Question: I've done the nearest neighbour program in matlab for 547 points and I result with a cell array of size <547x1 cell> here are the data:
Cell array =
'''
[1x4 double]
[1x6 double]
[1x6 double]
[1x6 double]
[1x6 double]
[1x6 double]
[1x6 double]
[1x6 double]
[1x6 double]
[1x6 double]
[1x6 double]
[1x6 double]
[1x5 double]
[1x6 double]
[1x7 double]
[1x6 double]
[1x6 double]
[1x6 double]
[1x6 double]
[1x6 double]
[1x6 double]
[1x6 double]
[1x6 double]
[1x6 double]
[1x6 double]
[1x6 double]
[1x3 double]
[1x7 double]
[1x6 double]
[1x6 double]
[1x6 double]
[1x6 double]
[1x6 double]
[1x6 double]
[1x6 double]
[1x6 double]
[1x6 double]
[1x6 double]
[1x6 double]
[1x6 double]
[1x6 double]
[1x6 double]
[1x6 double]
[1x7 double]
[1x6 double]
[1x6 double]
[1x6 double]
[1x6 double]
[1x6 double]
[1x6 double]
[1x6 double]
[1x6 double]
[1x6 double]
[1x4 double]
[1x7 double]
[1x6 double]
[1x6 double]
[1x6 double]
[1x6 double]
[1x6 double]
[1x6 double]
[1x6 double]
[1x6 double]
[1x6 double]
[1x6 double]
[1x6 double]
[1x6 double]
[1x6 double]
[1x6 double]
[1x6 double]
[1x6 double]
[1x6 double]
[1x6 double]
[1x6 double]
[1x6 double]
[1x6 double]
[1x6 double]
[1x4 double]
[1x6 double]
[1x6 double]
[1x6 double]
[1x6 double]
[1x6 double]
[1x6 double]
[1x6 double]
[1x6 double]
[1x6 double]
[1x6 double]
[1x6 double]
[1x6 double]
[1x6 double]
[1x6 double]
[1x6 double]
[1x6 double]
[1x5 double]
[1x6 double]
[1x6 double]
[1x6 double]
[1x6 double]
[1x6 double]
[1x6 double]
[1x5 double]
[1x3 double]
[1x6 double]
[1x6 double]
[1x6 double]
[1x6 double]
[1x6 double]
[1x6 double]
[1x6 double]
[1x6 double]
[1x6 double]
[1x6 double]
[1x6 double]
[1x6 double]
[1x6 double]
[1x6 double]
[1x6 double]
[1x6 double]
[1x6 double]
[1x6 double]
[1x6 double]
[1x6 double]
[1x6 double]
[1x6 double]
[1x6 double]
[1x6 double]
[1x6 double]
[1x6 double]
[1x6 double]
[1x6 double]
[1x6 double]
[1x6 double]
[1x6 double]
[1x6 double]
[1x6 double]
[1x6 double]
[1x6 double]
[1x6 double]
[1x6 double]
[1x6 double]
[1x6 double]
[1x6 double]
[1x7 double]
[1x5 double]
[1x6 double]
[1x6 double]
[1x8 double]
[1x6 double]
[1x6 double]
[1x6 double]
[1x6 double]
[1x6 double]
[1x6 double]
[1x6 double]
[1x6 double]
[1x6 double]
[1x6 double]
[1x6 double]
[1x6 double]
[1x6 double]
[1x6 double]
[1x6 double]
[1x6 double]
[1x6 double]
[1x5 double]
[1x7 double]
[1x4 double]
[1x4 double]
[1x6 double]
[1x6 double]
[1x6 double]
[1x6 double]
[1x6 double]
[1x6 double]
[1x6 double]
[1x6 double]
[1x6 double]
[1x6 double]
[1x6 double]
[1x6 double]
[1x6 double]
[1x6 double]
[1x6 double]
[1x6 double]
[1x7 double]
[1x5 double]
[1x5 double]
[1x6 double]
[1x4 double]
[1x6 double]
[1x6 double]
[1x6 double]
[1x6 double]
[1x6 double]
[1x6 double]
[1x6 double]
[1x6 double]
[1x6 double]
[1x6 double]
[1x6 double]
[1x6 double]
[1x6 double]
[1x6 double]
[1x6 double]
[1x5 double]
[1x7 double]
[1x7 double]
[1x6 double]
[1x6 double]
[1x6 double]
[1x6 double]
[1x6 double]
[1x6 double]
[1x6 double]
[1x6 double]
[1x6 double]
[1x6 double]
[1x6 double]
[1x6 double]
[1x6 double]
[1x6 double]
[1x6 double]
[1x6 double]
[1x5 double]
[1x4 double]
[1x6 double]
[1x6 double]
[1x6 double]
[1x6 double]
[1x6 double]
[1x6 double]
[1x6 double]
[1x6 double]
[1x6 double]
[1x6 double]
[1x6 double]
[1x6 double]
[1x6 double]
[1x6 double]
[1x6 double]
[1x4 double]
[1x7 double]
[1x6 double]
[1x6 double]
[1x6 double]
[1x6 double]
[1x6 double]
[1x6 double]
[1x6 double]
[1x6 double]
[1x6 double]
[1x6 double]
[1x6 double]
[1x6 double]
[1x6 double]
[1x6 double]
[1x8 double]
[1x4 double]
[1x6 double]
[1x6 double]
[1x6 double]
[1x6 double]
[1x6 double]
[1x6 double]
[1x6 double]
[1x5 double]
[1x6 double]
[1x6 double]
[1x7 double]
[1x6 double]
[1x6 double]
[1x4 double]
[1x6 double]
[1x4 double]
[1x6 double]
[1x4 double]
[1x8 double]
[1x6 double]
[1x4 double]
[1x6 double]
[1x4 double]
[1x9 double]
[1x3 double]
[1x6 double]
[1x4 double]
[1x4 double]
[1x5 double]
[1x6 double]
[1x6 double]
[1x6 double]
[1x6 double]
[1x6 double]
[1x6 double]
[1x6 double]
[1x6 double]
[1x6 double]
[1x6 double]
[1x6 double]
[1x6 double]
[1x6 double]
[1x5 double]
[1x6 double]
[1x7 double]
[1x6 double]
[1x6 double]
[1x6 double]
[1x6 double]
[1x6 double]
[1x6 double]
[1x6 double]
[1x6 double]
[1x5 double]
[1x4 double]
[1x6 double]
[1x6 double]
[1x6 double]
[1x6 double]
[1x6 double]
[1x6 double]
[1x6 double]
[1x6 double]
[1x6 double]
[1x6 double]
[1x6 double]
[1x6 double]
[1x6 double]
[1x6 double]
[1x6 double]
[1x6 double]
[1x6 double]
[1x6 double]
[1x6 double]
[1x6 double]
[1x6 double]
[1x6 double]
[1x6 double]
[1x5 double]
[1x9 double]
[1x7 double]
[1x6 double]
[1x6 double]
[1x6 double]
[1x6 double]
[1x6 double]
[1x6 double]
[1x6 double]
[1x6 double]
[1x6 double]
[1x5 double]
[1x6 double]
[1x6 double]
[1x6 double]
[1x6 double]
[1x6 double]
[1x6 double]
[1x6 double]
[1x6 double]
[1x6 double]
[1x6 double]
[1x6 double]
[1x4 double]
[1x5 double]
[1x6 double]
[1x6 double]
[1x6 double]
[1x6 double]
[1x6 double]
[1x6 double]
[1x6 double]
[1x6 double]
[1x6 double]
[1x5 double]
[1x6 double]
[1x6 double]
[1x7 double]
[1x5 double]
[1x6 double]
[1x6 double]
[1x6 double]
[1x6 double]
[1x6 double]
[1x6 double]
[1x6 double]
[1x9 double]
[1x4 double]
[1x5 double]
[1x6 double]
[1x6 double]
[1x6 double]
[1x6 double]
[1x6 double]
[1x6 double]
[1x6 double]
[1x6 double]
[1x6 double]
[1x6 double]
[1x6 double]
[1x6 double]
[1x7 double]
[1x6 double]
[1x6 double]
[1x6 double]
[1x6 double]
[1x6 double]
[1x5 double]
[1x4 double]
[1x6 double]
[1x6 double]
[1x6 double]
[1x6 double]
[1x6 double]
[1x6 double]
[1x6 double]
[1x6 double]
[1x6 double]
[1x6 double]
[1x6 double]
[1x6 double]
[1x6 double]
[1x6 double]
[1x6 double]
[1x6 double]
[1x6 double]
[1x6 double]
[1x6 double]
[1x6 double]
[1x7 double]
[1x7 double]
[1x6 double]
[1x6 double]
[1x6 double]
[1x6 double]
[1x6 double]
[1x6 double]
[1x6 double]
[1x6 double]
[1x6 double]
[1x7 double]
[1x6 double]
[1x6 double]
[1x6 double]
[1x6 double]
[1x6 double]
[1x6 double]
[1x6 double]
[1x6 double]
[1x6 double]
[1x5 double]
[1x6 double]
[1x6 double]
[1x6 double]
[1x6 double]
[1x6 double]
[1x6 double]
[1x6 double]
[1x6 double]
[1x6 double]
[1x6 double]
[1x6 double]
[1x6 double]
[1x6 double]
[1x6 double]
[1x6 double]
[1x6 double]
[1x7 double]
[1x3 double]
[1x4 double]
[1x6 double]
[1x6 double]
[1x6 double]
[1x6 double]
[1x6 double]
[1x6 double]
[1x6 double]
[1x6 double]
[1x6 double]
[1x6 double]
[1x6 double]
[1x6 double]
[1x6 double]
[1x6 double]
[1x6 double]
[1x6 double]
[1x5 double]
[1x6 double]
[1x6 double]
[1x6 double]
[1x6 double]
[1x6 double]
[1x6 double]
[1x6 double]
[1x6 double]
[1x6 double]
[1x6 double]
[1x6 double]
[1x6 double]
[1x6 double]
[1x6 double]
[1x6 double]
[1x6 double]
[1x6 double]
[1x6 double]
[1x6 double]
[1x6 double]
[1x6 double]
[1x6 double]
[1x6 double]
[1x6 double]
[1x6 double]
[1x6 double]
[1x6 double]
[1x6 double]
[1x6 double]
[1x6 double]
[1x6 double]
[1x6 double]
[1x6 double]
[1x4 double]
[1x6 double]
[1x6 double]
[1x6 double]
[1x7 double]
[1x6 double]
[1x6 double]
[1x6 double]
[1x4 double]
[1x6 double]
[1x6 double]
[1x6 double]
[1x6 double]
[1x6 double]
[1x4 double]
[1x5 double]
[1x6 double]
[1x4 double]
[1x6 double]
[1x3 double]
[1x8 double]
[1x4 double]
[1x8 double]
[1x6 double]
[1x5 double]
[1x5 double]
[1x4 double]
[1x8 double]
[1x3 double]
'''
the data describes for each particle how many neighbours I have,what I wish to do is represent this data in histogram so that one can visualize easily how many time I have 6 neihbours how many times 4 ,5 ,7 ,8...sure it's hard for me to read between the lines and see how many 6 or X number do I have if anyone can help to suggest a way to represent and quantify these data in a histogram I'd be thankful
: Answer below for histogram generation with percentages.

I plotted the histogram using:
'''
[nelements,centers]=hist(cellfun(@numel,S));
numNeighbors = cellfun(@numel,S);
[nelements,centers]=hist(numNeighbors,unique(numNeighbors))
pcts = 100 * nelements / sum(nelements)
figure
bar(centers,pcts)
'''
displaying on the y axis the percentage of each xvalue occurance,now is it possible to show the percentages numbers on the histogram as I added in the image above so one can easily visualize the numbers ???
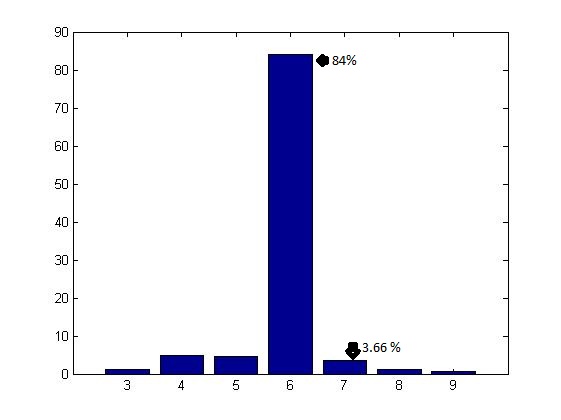
Answer: Say your cell array is 'C', then try 'hist(cellfun(@numel,C))'. For better display, maybe:
'''
numNeighbors = cellfun(@numel,C);
hist(numNeighbors,unique(numNeighbors))
'''